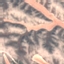
Land use / land cover: HerbaceousVegetation